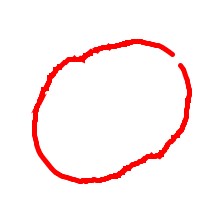
Shape: circle